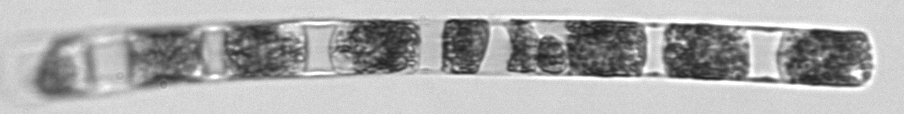
Label: Hemiaulus